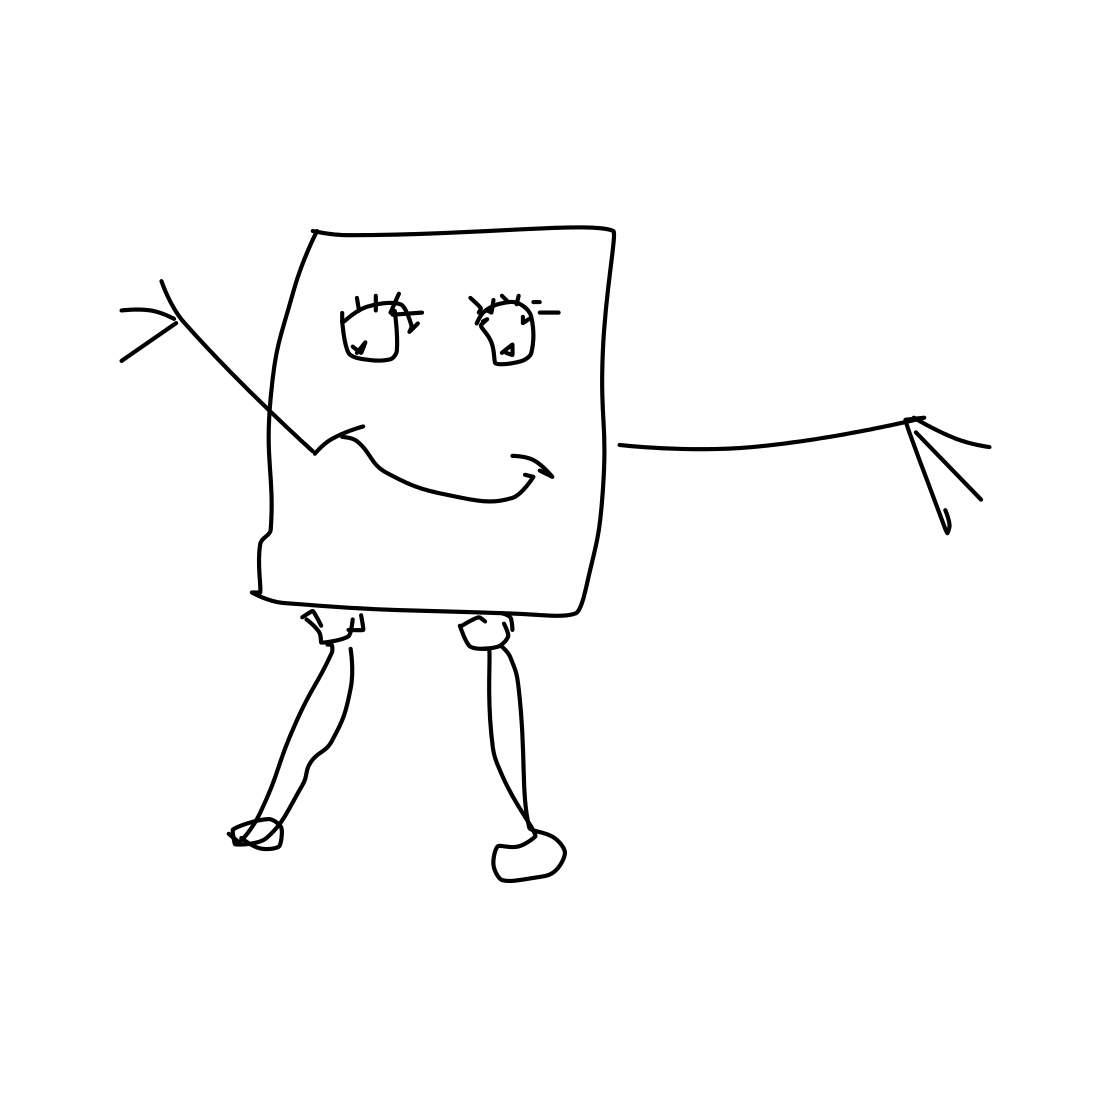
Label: sponge bob